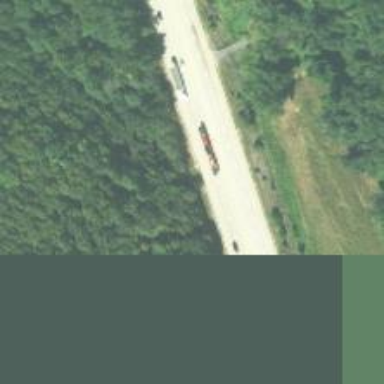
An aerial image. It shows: This image shows trunk highway that functions as expressway.